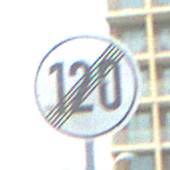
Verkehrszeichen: EndeGeschwindigkeit120
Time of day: MorningAfternoon
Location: Outdoor (Urban)
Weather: PartlyCloudy
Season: NotSpecified
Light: Natural